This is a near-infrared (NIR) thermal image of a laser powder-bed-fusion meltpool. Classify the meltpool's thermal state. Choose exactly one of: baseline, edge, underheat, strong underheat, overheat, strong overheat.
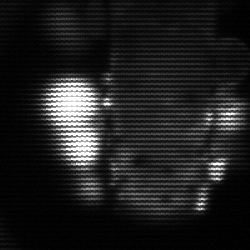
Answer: strong underheat